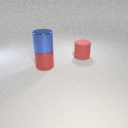
large red metal cylinder below large blue metal cylinder